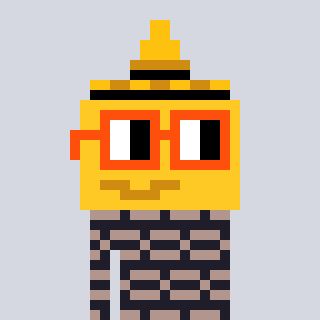
a pixel art character with square orange glasses, a mustard-shaped head and a grayscale-colored body on a cool background